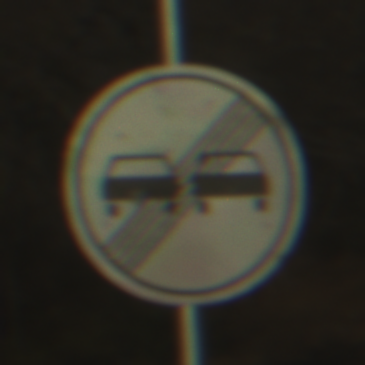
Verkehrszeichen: EndeUeberholverbot
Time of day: SunriseSunset
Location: Outdoor (Nature)
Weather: Clear
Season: NotSpecified
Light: Natural